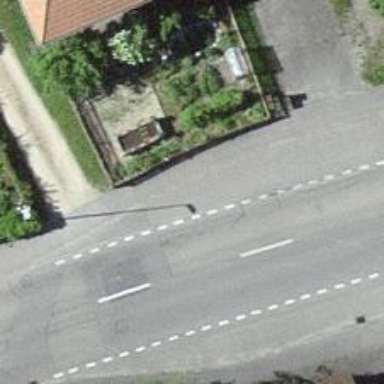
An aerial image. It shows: Bus stop with platform for public transport.